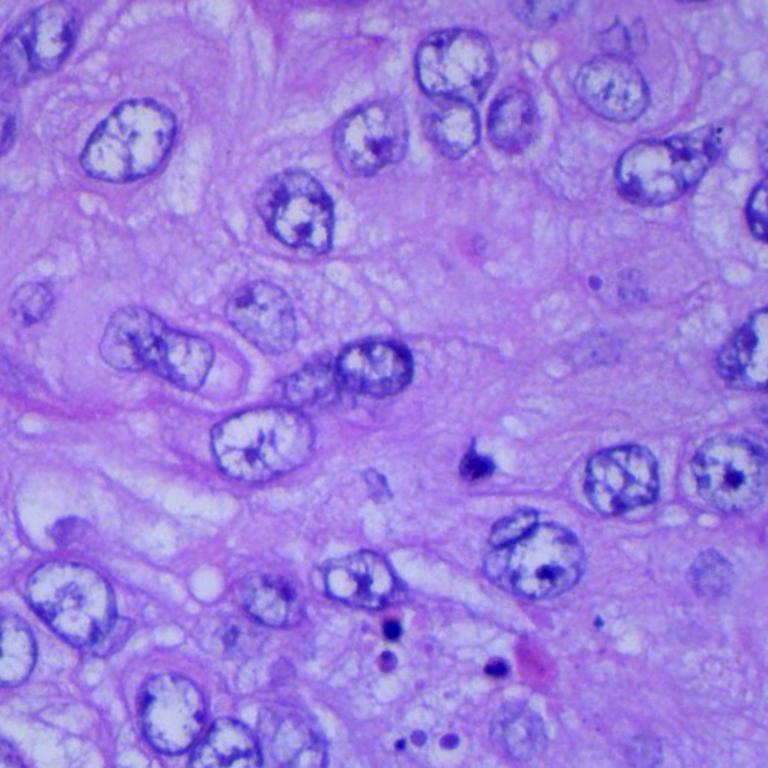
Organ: lung
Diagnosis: squamous carcinomas